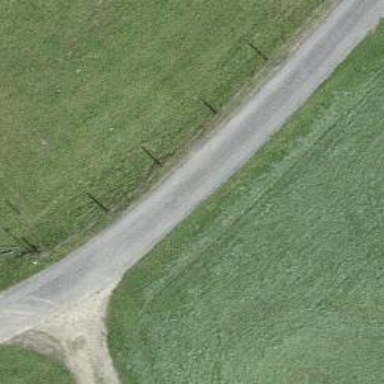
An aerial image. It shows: Unpaved service road.